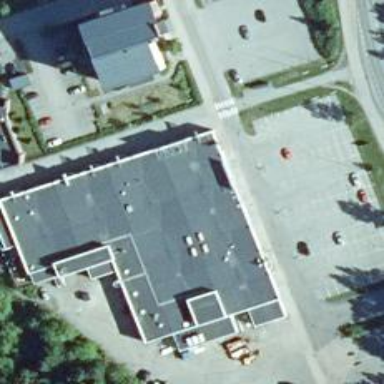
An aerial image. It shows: Supermarket.